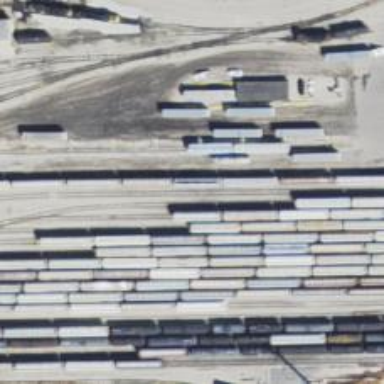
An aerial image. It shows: Rail spur service.